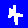
Digit: 4